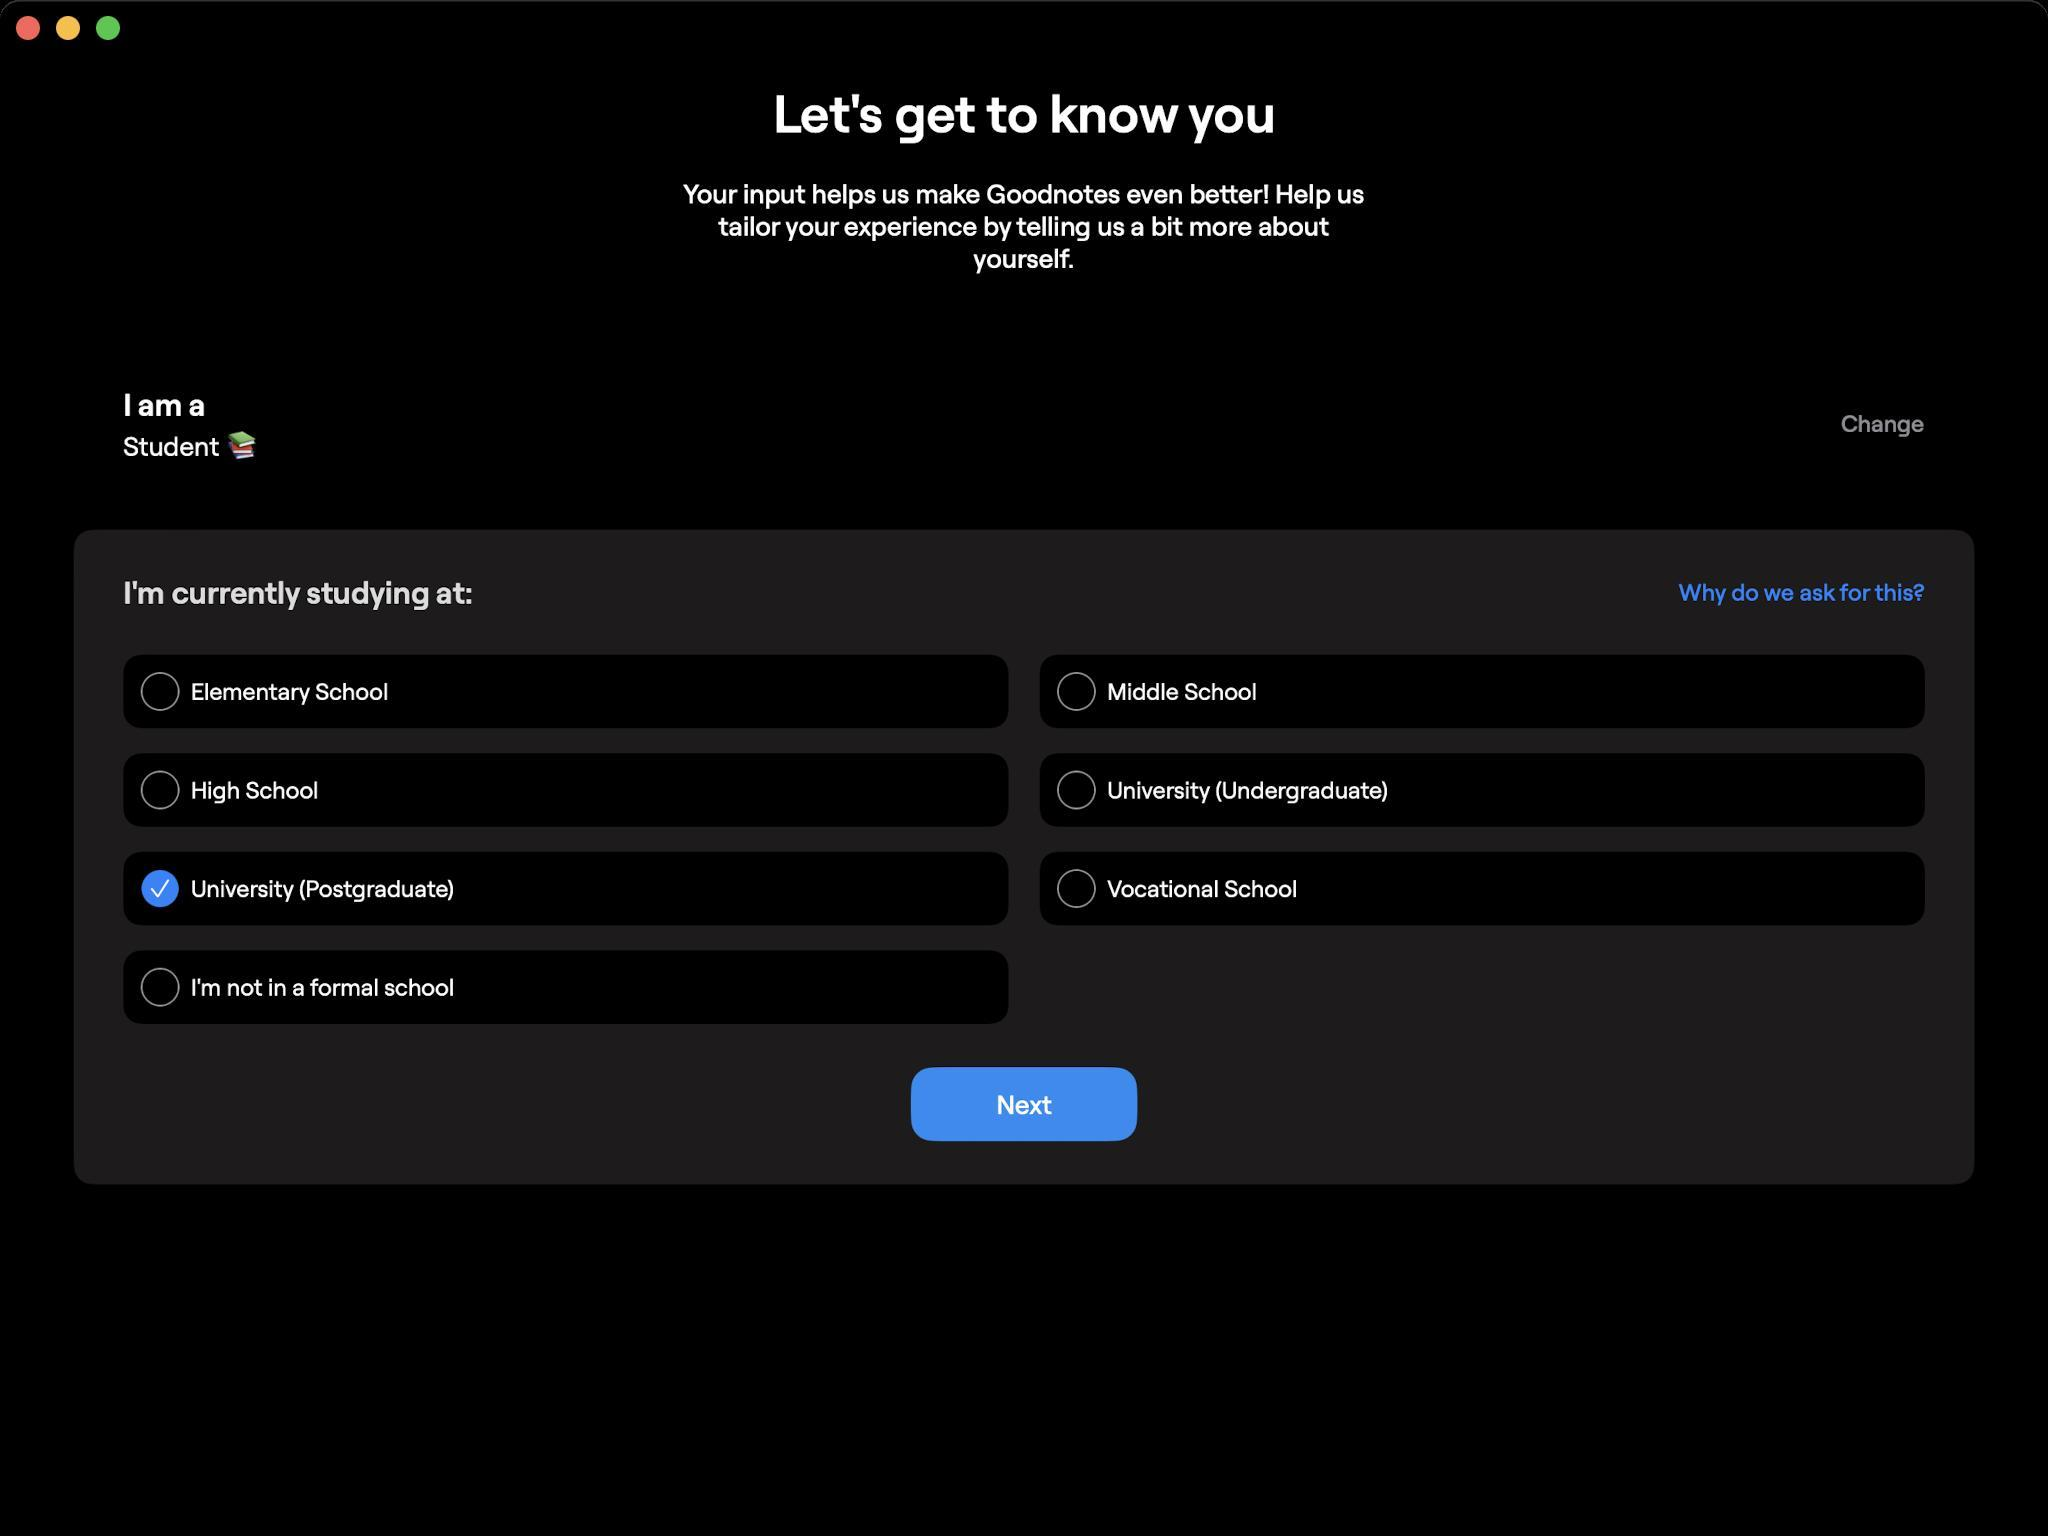
Accessibility tree:
{"name": "Goodnotes", "role": "AXWindow", "description": null, "role_description": "standard window", "value": null, "position": "352.00;95.00", "size": "1024;768", "children": [{"name": null, "role": "AXGroup", "description": null, "role_description": "group", "value": null, "position": "0.00;0.00", "size": "1024;768", "children": [{"name": null, "role": "AXGroup", "description": null, "role_description": "group", "value": null, "position": "0.00;0.00", "size": "1024;28", "children": []}, {"name": null, "role": "AXGroup", "description": null, "role_description": "group", "value": null, "position": "0.00;0.00", "size": "1024;15", "children": []}, {"name": null, "role": "AXGroup", "description": null, "role_description": "group", "value": null, "position": "0.00;0.00", "size": "1024;768", "children": [{"name": null, "role": "AXGroup", "description": null, "role_description": "group", "value": null, "position": "0.00;0.00", "size": "1024;768", "children": [{"name": null, "role": "AXGroup", "description": null, "role_description": "group", "value": null, "position": "0.00;27.72", "size": "1024;564", "children": [{"name": null, "role": "AXStaticText", "description": "Let's get to know you", "role_description": "text", "value": null, "position": "386.35;40.04", "size": "251;33", "children": []}, {"name": null, "role": "AXStaticText", "description": "Your input helps us make Goodnotes even better! Help us tailor your experience by telling us a bit more about yourself.", "role_description": "text", "value": null, "position": "340.34;88.55", "size": "343;49", "children": []}, {"name": null, "role": "AXButton", "description": "I am a, Student 📚, Change", "role_description": "button", "value": null, "position": "61.60;174.02", "size": "901;75", "children": []}, {"name": null, "role": "AXStaticText", "description": "I'm currently studying at:", "role_description": "text", "value": null, "position": "61.60;286.44", "size": "175;19", "children": []}, {"name": null, "role": "AXButton", "description": "Why do we ask for this?", "role_description": "button", "value": null, "position": "839.30;288.75", "size": "123;15", "children": []}, {"name": null, "role": "AXGroup", "description": null, "role_description": "group", "value": null, "position": "61.60;327.25", "size": "901;185", "children": [{"name": null, "role": "AXButton", "description": "Elementary School", "role_description": "button", "value": null, "position": "61.60;327.25", "size": "443;37", "children": []}, {"name": null, "role": "AXButton", "description": "Middle School", "role_description": "button", "value": null, "position": "519.75;327.25", "size": "443;37", "children": []}, {"name": null, "role": "AXButton", "description": "High School", "role_description": "button", "value": null, "position": "61.60;376.53", "size": "443;37", "children": []}, {"name": null, "role": "AXButton", "description": "University (Undergraduate)", "role_description": "button", "value": null, "position": "519.75;376.53", "size": "443;37", "children": []}, {"name": null, "role": "AXButton", "description": "University (Postgraduate)", "role_description": "button", "value": null, "position": "61.60;425.81", "size": "443;37", "children": []}, {"name": null, "role": "AXButton", "description": "Vocational School", "role_description": "button", "value": null, "position": "519.75;425.81", "size": "443;37", "children": []}, {"name": null, "role": "AXButton", "description": "I'm not in a formal school", "role_description": "button", "value": null, "position": "61.60;475.09", "size": "443;37", "children": []}]}, {"name": null, "role": "AXButton", "description": "Next", "role_description": "button", "value": null, "position": "485.87;531.69", "size": "53;41", "children": []}]}]}]}]}, {"name": null, "role": "AXButton", "description": null, "role_description": "close button", "value": null, "position": "7.00;6.00", "size": "14;16", "children": []}, {"name": null, "role": "AXButton", "description": null, "role_description": "full screen button", "value": null, "position": "47.00;6.00", "size": "14;16", "children": [{"name": null, "role": "AXGroup", "description": null, "role_description": "group", "value": null, "position": "47.00;6.00", "size": "14;16", "children": [{"name": null, "role": "AXGroup", "description": null, "role_description": "group", "value": null, "position": "47.00;6.00", "size": "14;16", "children": []}]}]}, {"name": null, "role": "AXButton", "description": null, "role_description": "minimize button", "value": null, "position": "27.00;6.00", "size": "14;16", "children": []}]}